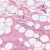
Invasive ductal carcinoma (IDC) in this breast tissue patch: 0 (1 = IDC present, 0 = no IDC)